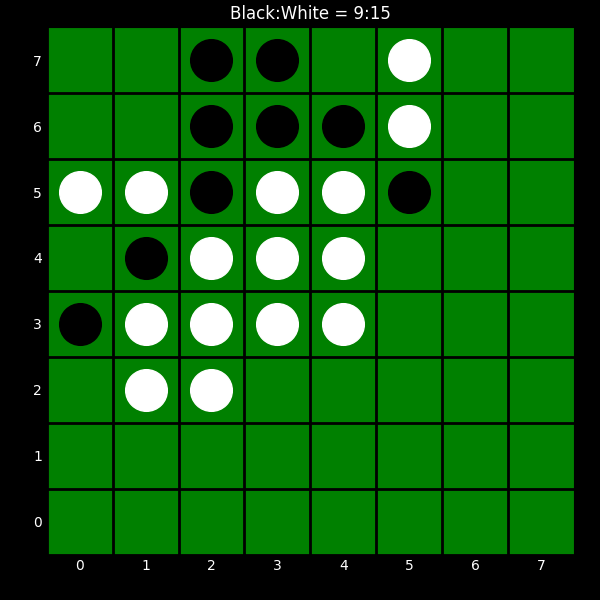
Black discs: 9
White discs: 15